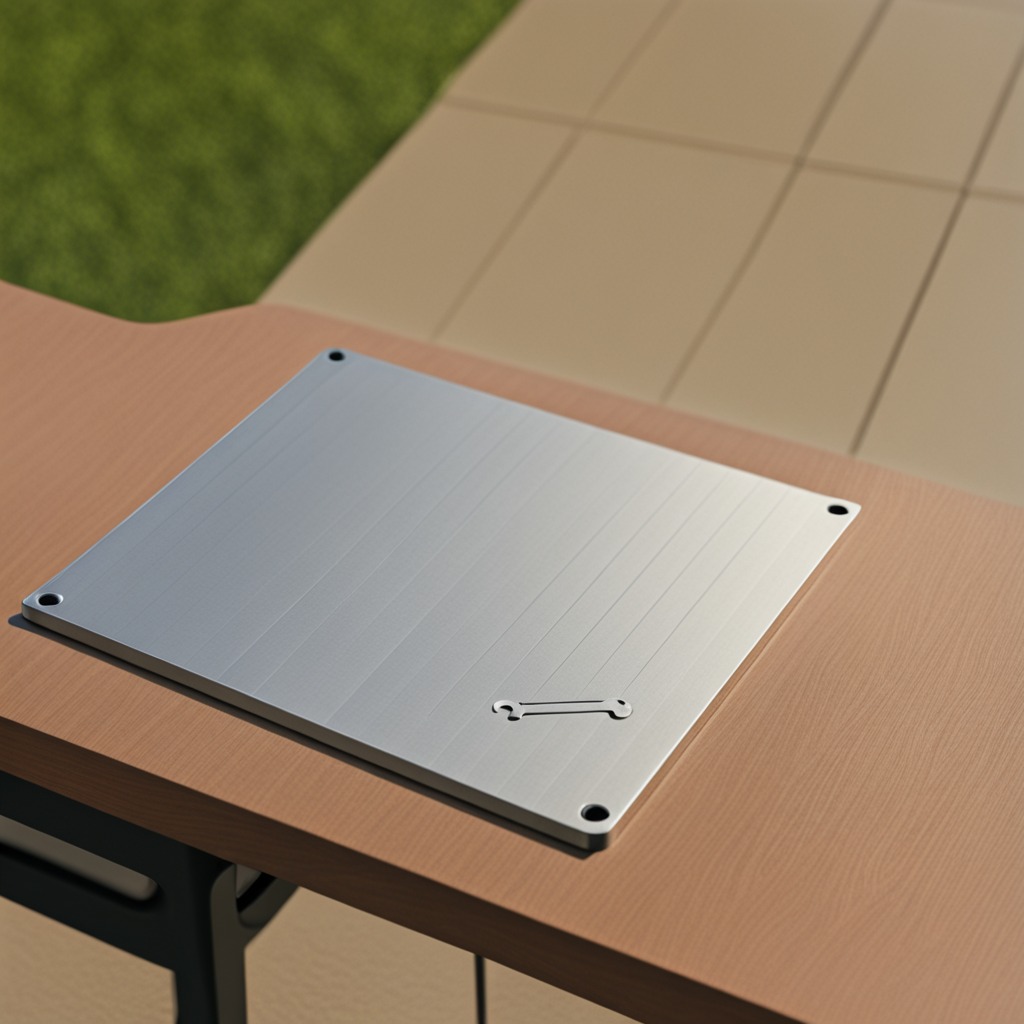
A wrench is lying on a clean utility table in a temporary outdoor tool station afternoon light present textured surface.